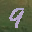
Label: 9